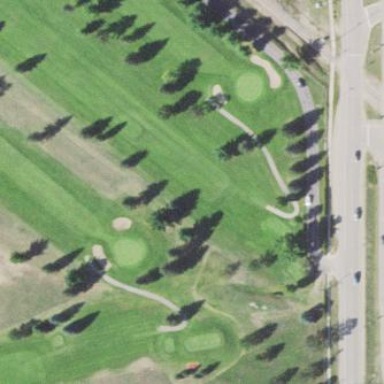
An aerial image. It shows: Grassy area designated as golf fairway.